Question: Here is my edmx diagram.

I am trying to get all the drives for a particular ProfileId
Here is the query i have written
'''
var prof = (from p in pe.UserDrives.Include("Drive")
where p.ProfileId == Cuser.ProfileId
select p).ToList();
'''
Data:
'''
Drive
Id googleAccount RefreshToken AccessToken
1 Cloud NULL NULL
2 Storage NULL NULL
UserDrive
DriveId Id ProfileId
1 1 1
2 2 1
'''
The result i would get is the drive info for profileId =1 would be 2 records from userdrive and its corresponding drive information
Instead i would want to have For selected profile have a list of drive records
Kindly bear the newbiesh question. I am just learning
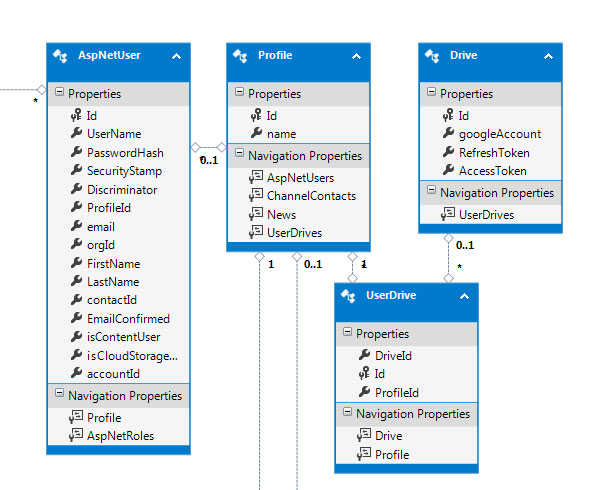
Answer: You just need to select the 'Drive' property instead of the 'UserDrive'. Like this:
'''
var prof = (from p in pe.UserDrives.Include("Drive")
where p.ProfileId == Cuser.ProfileId
select p.Drive).ToList();
'''